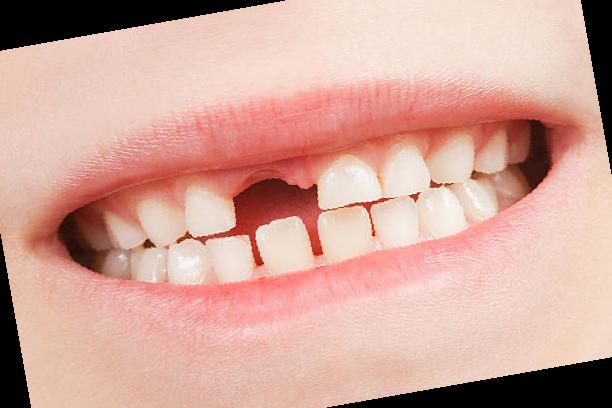
Condition: hypodontia